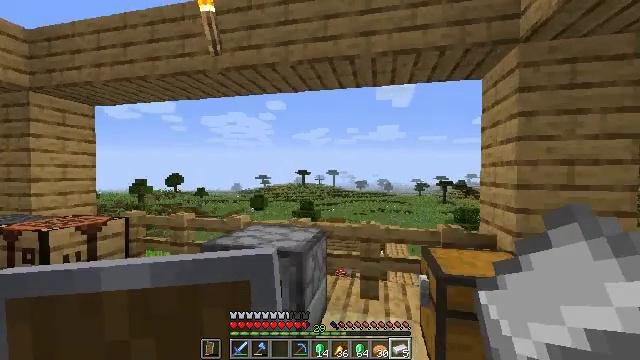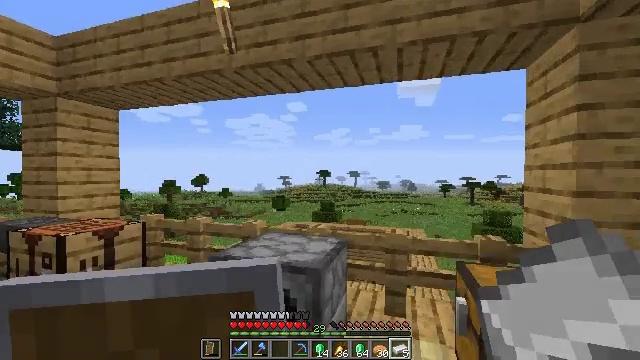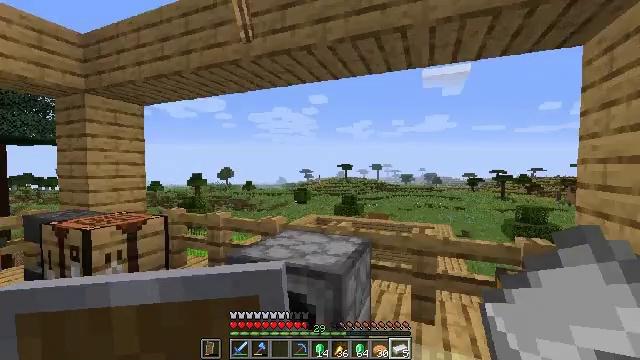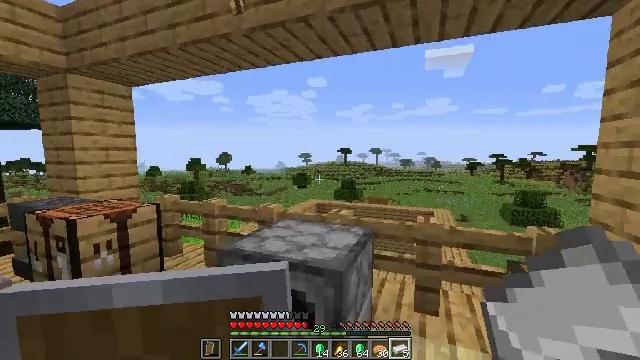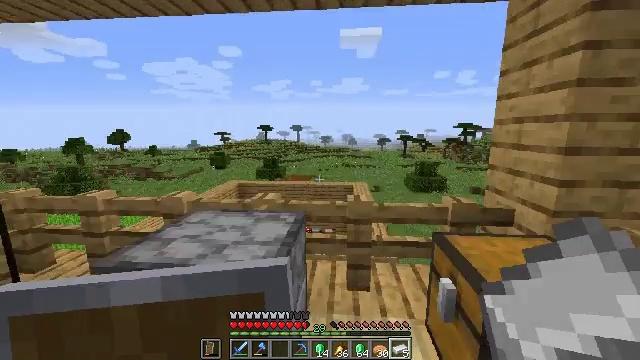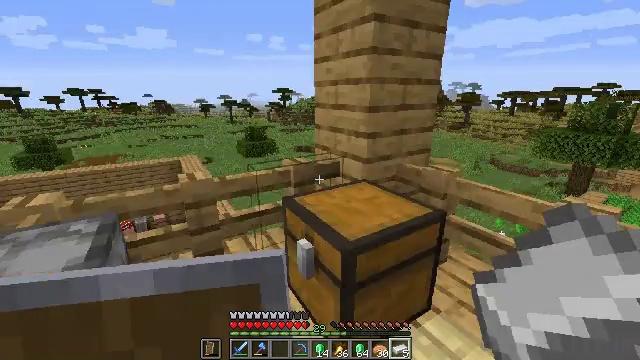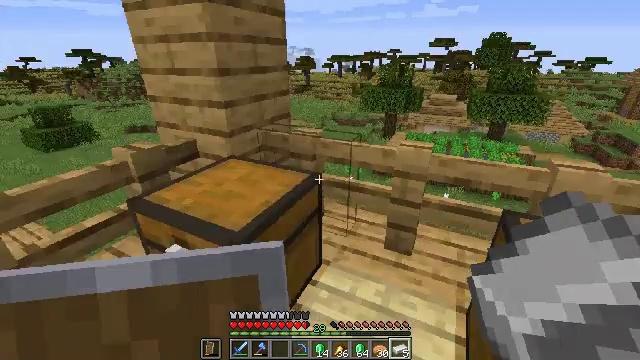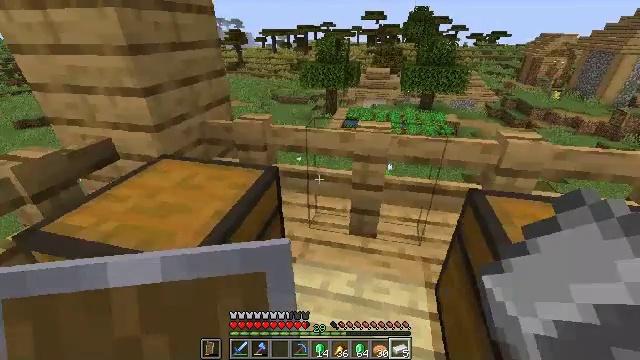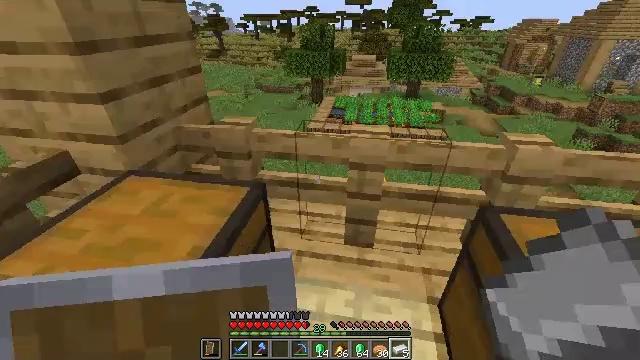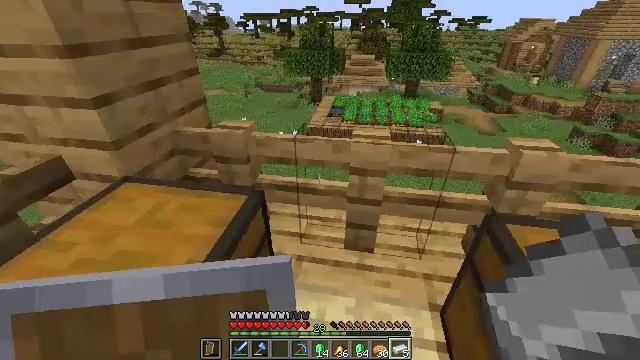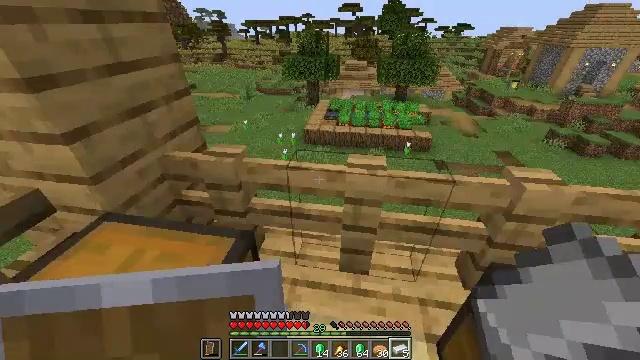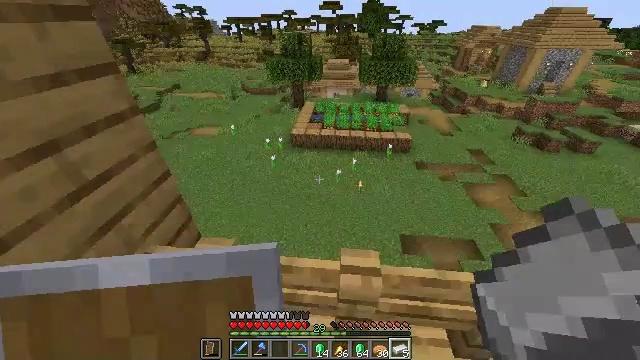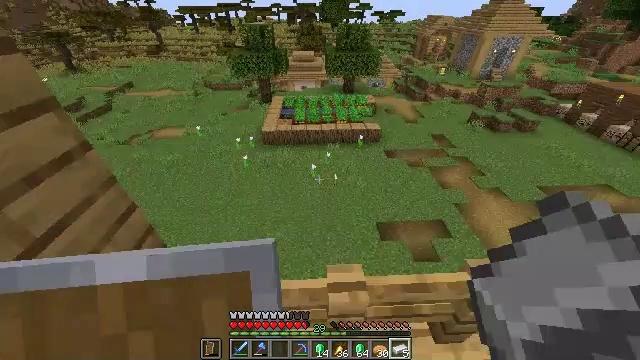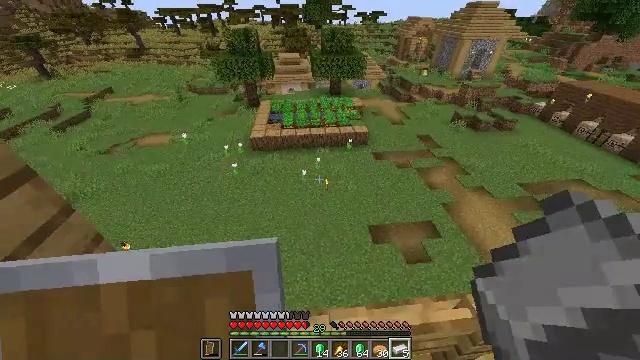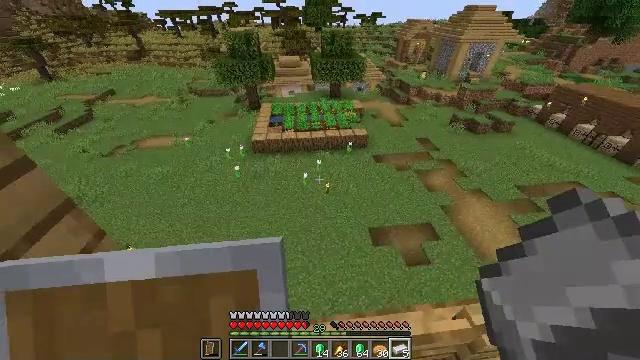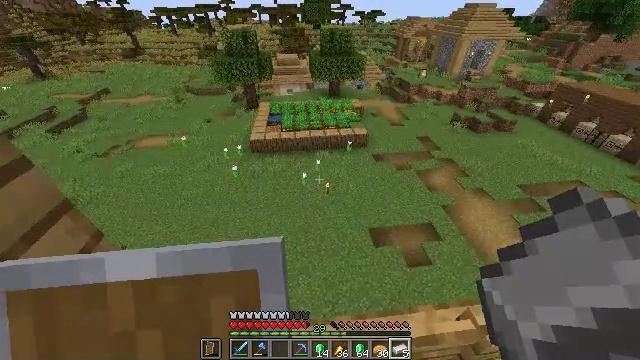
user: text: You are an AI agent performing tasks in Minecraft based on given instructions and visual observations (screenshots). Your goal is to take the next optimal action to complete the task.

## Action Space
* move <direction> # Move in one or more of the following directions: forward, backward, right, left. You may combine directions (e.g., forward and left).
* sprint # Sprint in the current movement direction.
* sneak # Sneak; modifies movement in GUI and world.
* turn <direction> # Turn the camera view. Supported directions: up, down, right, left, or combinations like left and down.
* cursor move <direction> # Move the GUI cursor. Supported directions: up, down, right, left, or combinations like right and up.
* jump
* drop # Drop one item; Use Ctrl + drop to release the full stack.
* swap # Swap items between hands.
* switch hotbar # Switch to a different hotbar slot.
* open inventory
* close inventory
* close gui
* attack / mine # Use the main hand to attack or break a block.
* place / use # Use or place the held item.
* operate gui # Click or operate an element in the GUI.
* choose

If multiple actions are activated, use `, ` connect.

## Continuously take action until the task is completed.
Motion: motion action
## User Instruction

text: Drop birch planks.
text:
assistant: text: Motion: move forward, turn left
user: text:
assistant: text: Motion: move forward, turn left and down
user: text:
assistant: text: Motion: move forward, turn down
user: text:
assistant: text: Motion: move forward, turn right and down
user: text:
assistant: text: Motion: move forward, turn right and down
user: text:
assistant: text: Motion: move forward, turn right and down
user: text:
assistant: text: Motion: move forward, turn right and down
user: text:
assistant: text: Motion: move forward, sprint, turn right and down
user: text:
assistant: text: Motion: move forward, sprint
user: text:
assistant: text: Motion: move forward, sprint, turn down, jump
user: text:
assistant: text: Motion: move forward, sprint, turn right and down, jump
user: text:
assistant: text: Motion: move forward, sprint, turn right and down, jump
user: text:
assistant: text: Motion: move forward, sprint, turn right, jump
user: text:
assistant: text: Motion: move forward
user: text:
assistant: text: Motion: move forward
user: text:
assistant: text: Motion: turn right and up
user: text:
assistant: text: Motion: turn right and up
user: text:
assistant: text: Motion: turn right
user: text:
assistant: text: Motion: move right, turn right
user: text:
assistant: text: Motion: move right, turn right
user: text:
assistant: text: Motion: move right
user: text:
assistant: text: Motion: move right
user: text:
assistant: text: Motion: move right, turn left, jump
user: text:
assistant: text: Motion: move right, turn left and up, jump
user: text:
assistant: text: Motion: move forward and move right, turn left, jump
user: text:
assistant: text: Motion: move forward and move right, turn left, jump
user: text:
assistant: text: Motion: move forward and move right, turn left and up, jump
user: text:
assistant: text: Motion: move forward and move right, turn left and up
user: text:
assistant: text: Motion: move forward, turn left and up
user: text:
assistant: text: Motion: move forward